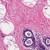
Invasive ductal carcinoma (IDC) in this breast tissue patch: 0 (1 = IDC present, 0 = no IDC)